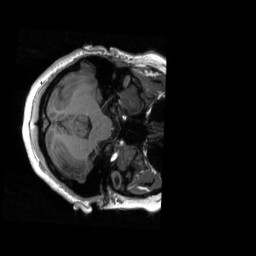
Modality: T1w
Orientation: axial
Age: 20
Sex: female
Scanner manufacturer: siemens
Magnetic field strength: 3 T
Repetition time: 2.3 s
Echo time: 0.00298 s